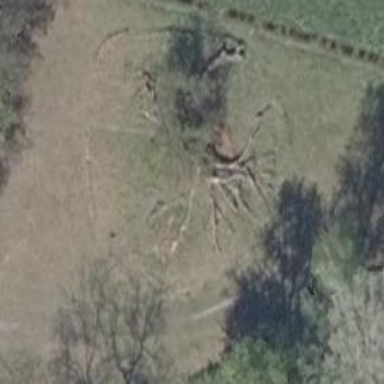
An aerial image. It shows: Natural monument tree with broadleaved deciduous leaves.